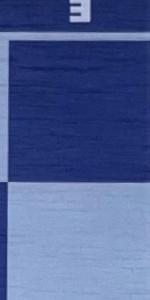
Label: Empty